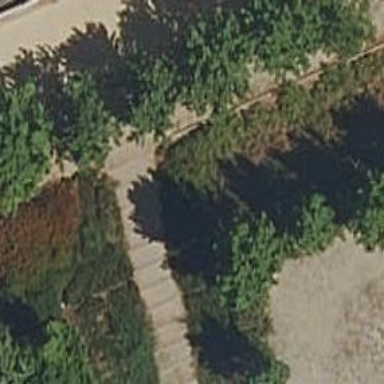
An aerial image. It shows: Unpaved footway.